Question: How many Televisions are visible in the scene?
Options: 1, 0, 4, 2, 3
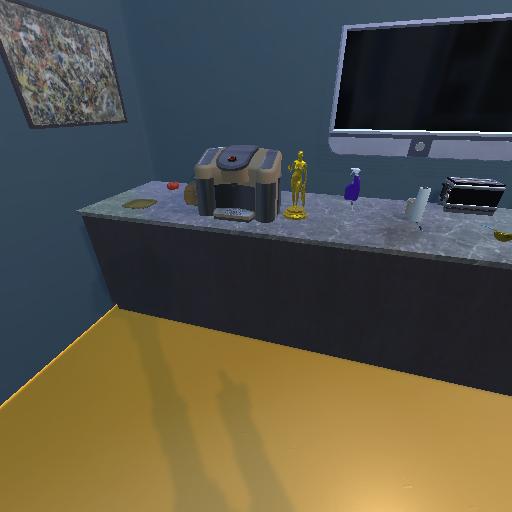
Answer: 1